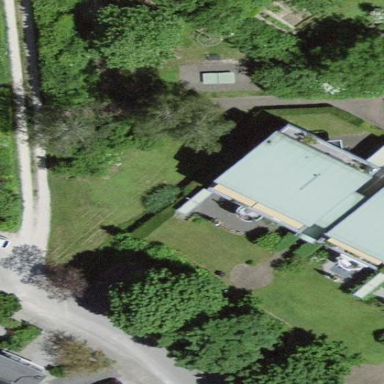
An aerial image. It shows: Terrace building.